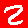
Digit: 2